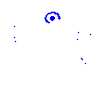
Particle: electron